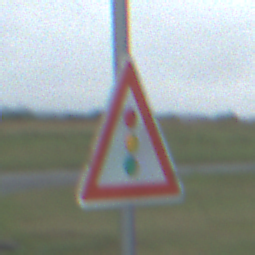
Verkehrszeichen: Lichtzeichenanlage
Umgebung: Outdoor, Suburban
Tageszeit: Midday
Wetter: Overcast
Licht: Natural
Jahreszeit: NotSpecified
Kontrast: LowContrast